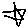
Label: star